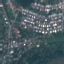
Land use / land cover class: Residential